Interaction volume radius: 5 \u00c5
Interaction volume height: 15 \u00c5
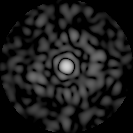
Disorder parameter: 0.8355